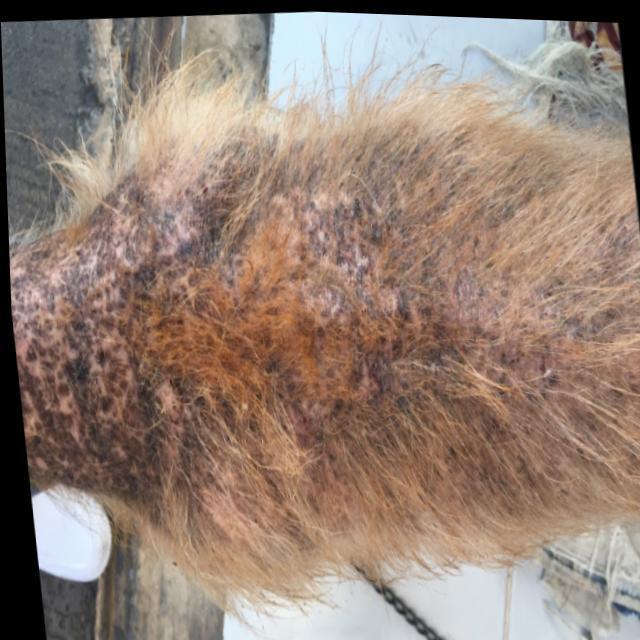
Canine demodicosis (Demodex mange) — caused by Demodex canis mites. Presents with alopecia, follicular papules, pustules, and comedones. Often localized on face and forelimbs.